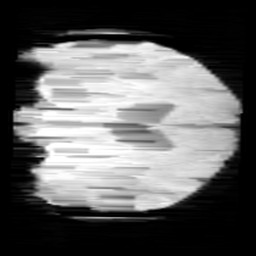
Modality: minIP
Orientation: coronal
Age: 11
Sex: male
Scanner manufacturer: siemens
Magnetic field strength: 3 T
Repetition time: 0.027 s
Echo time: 0.02 s